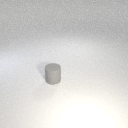
small gray rubber cylinder